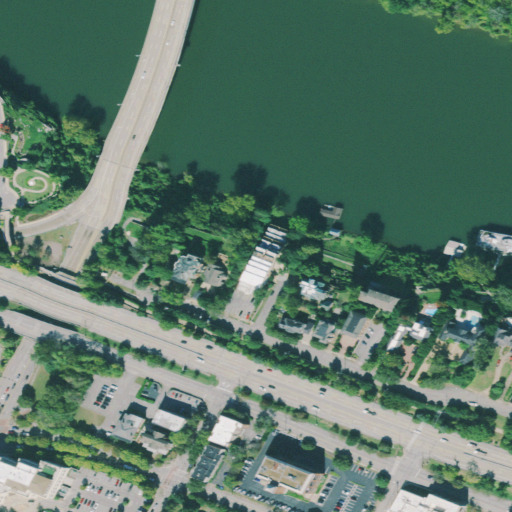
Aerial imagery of cliff(s) in Tennessee named Atlanuwa containing medium intensity development, open water, low intensity development, open development, high intensity development, mixed forest, deciduous forest, and grassland